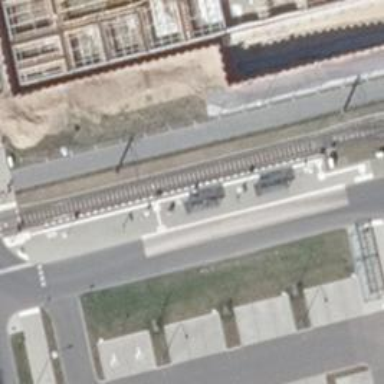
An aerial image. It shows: Tram stop.